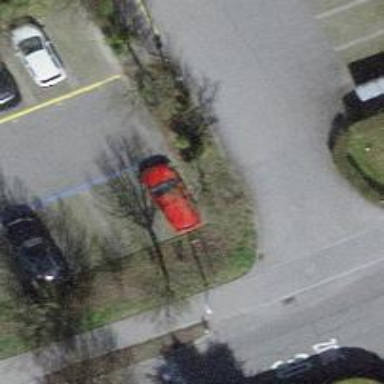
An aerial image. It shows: Car-sharing service available at this location.